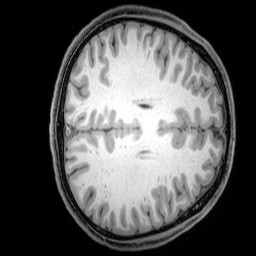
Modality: T1w
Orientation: axial
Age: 24
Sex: male
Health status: healthy
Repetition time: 0.081 s
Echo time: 0.037 s